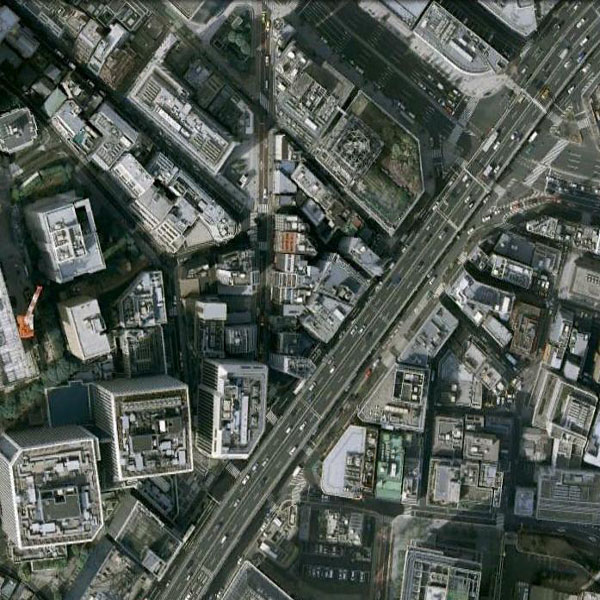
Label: Commercial